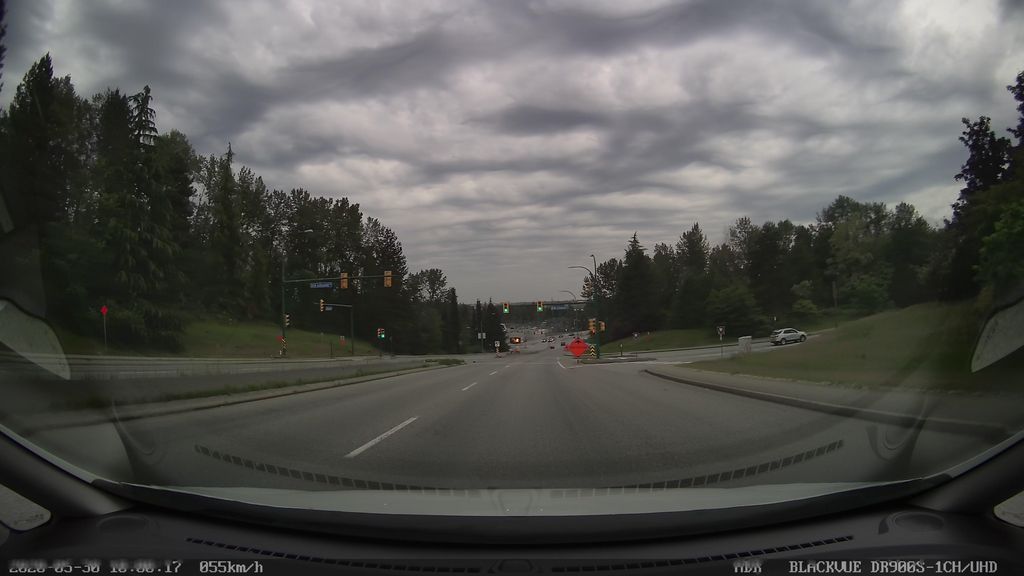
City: vancouver